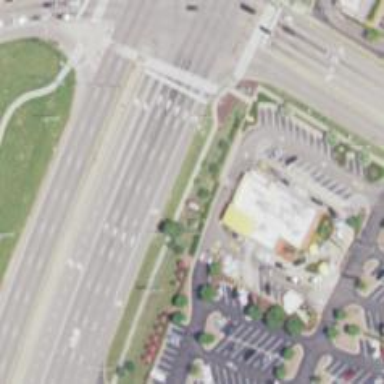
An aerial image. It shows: Primary highway with asphalt surface and separate sidewalk.